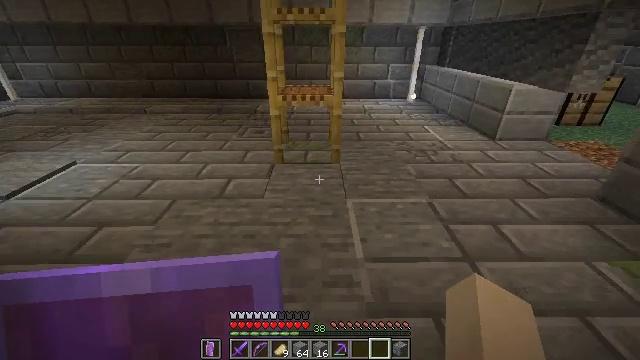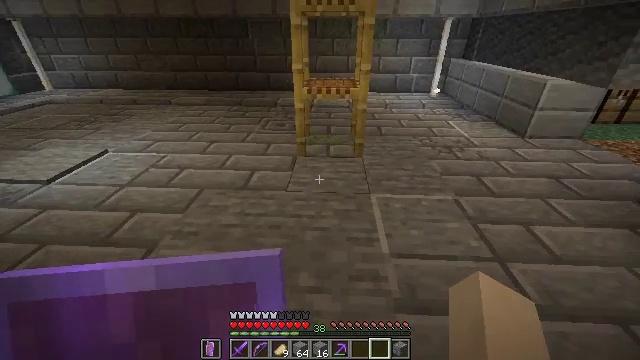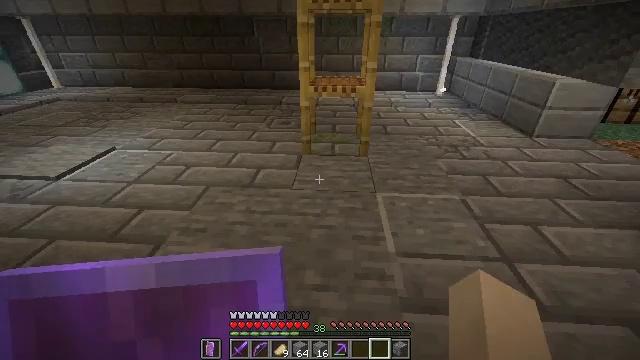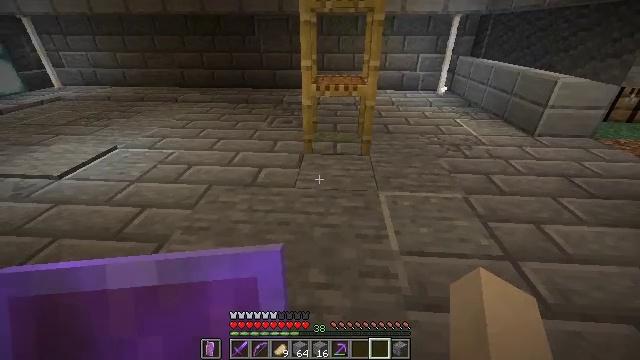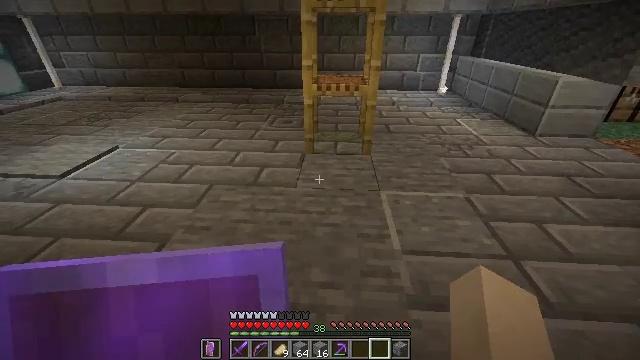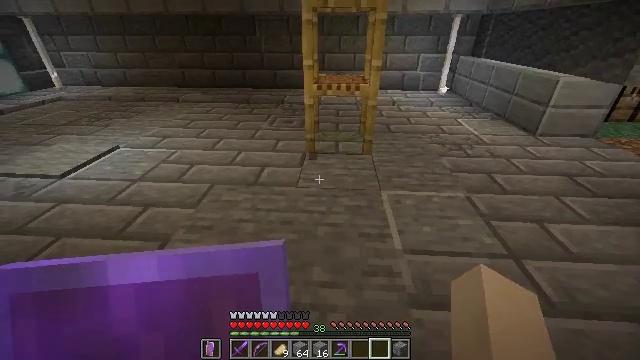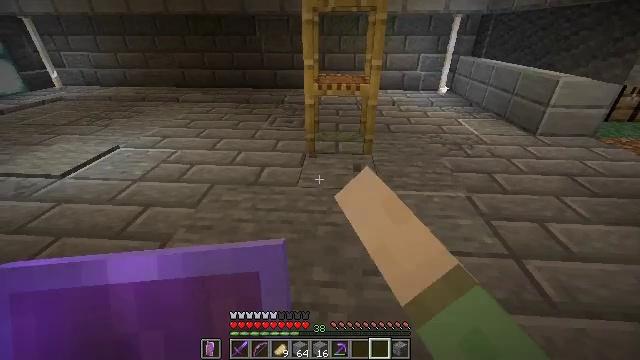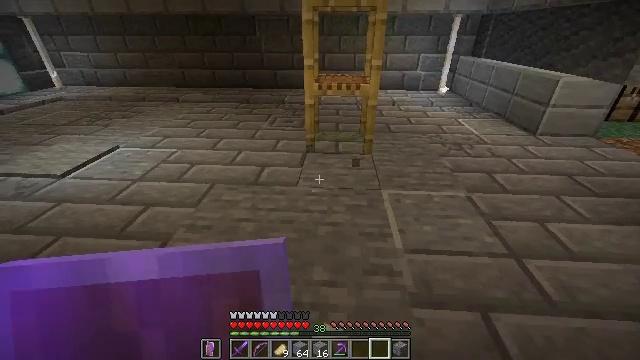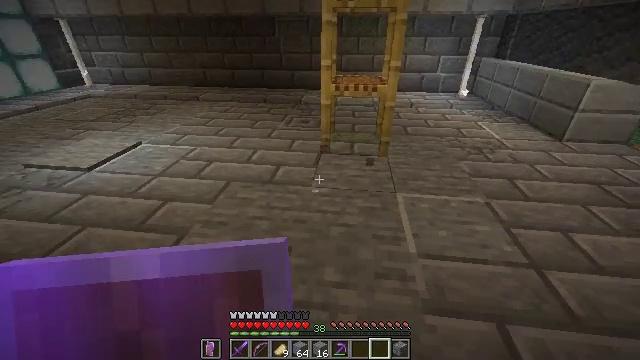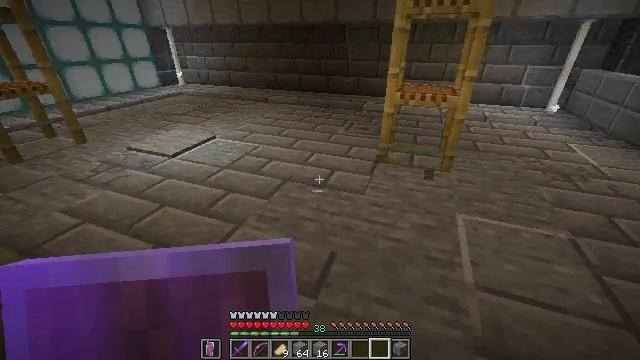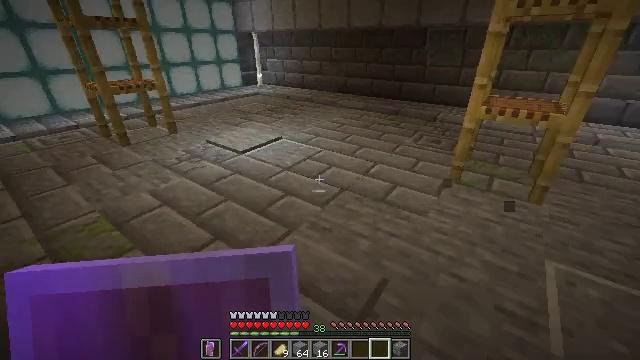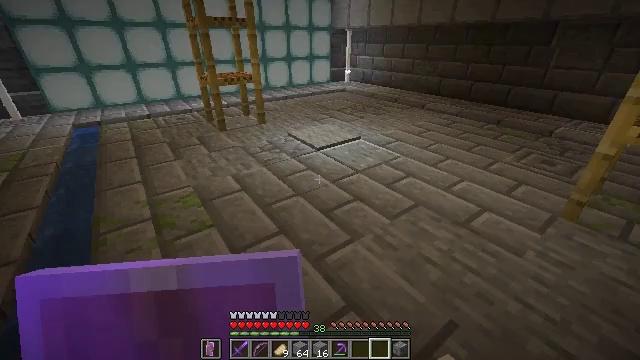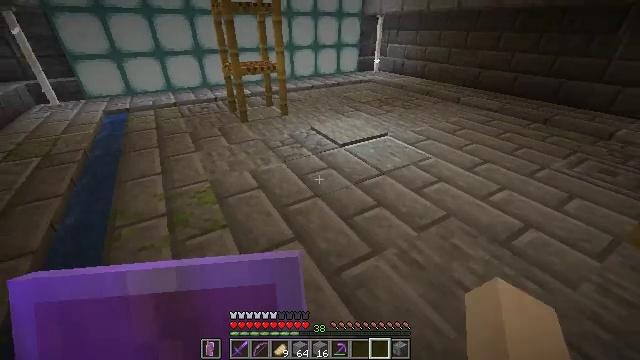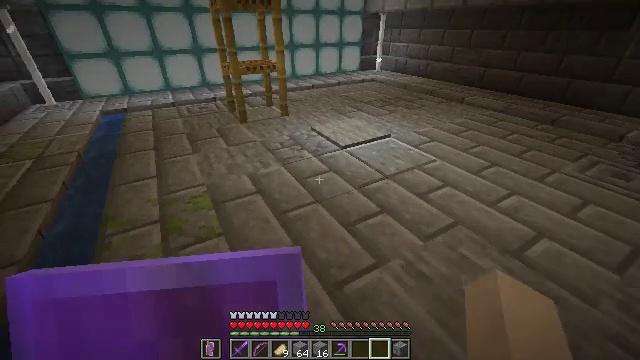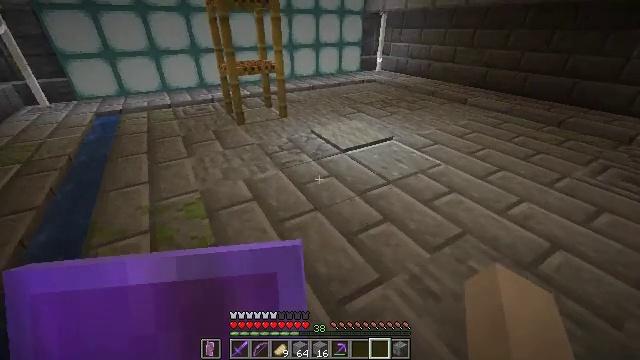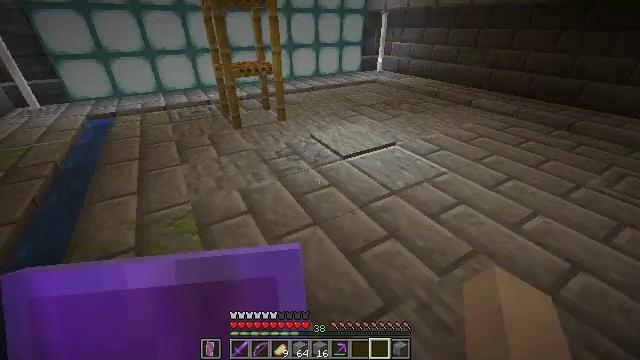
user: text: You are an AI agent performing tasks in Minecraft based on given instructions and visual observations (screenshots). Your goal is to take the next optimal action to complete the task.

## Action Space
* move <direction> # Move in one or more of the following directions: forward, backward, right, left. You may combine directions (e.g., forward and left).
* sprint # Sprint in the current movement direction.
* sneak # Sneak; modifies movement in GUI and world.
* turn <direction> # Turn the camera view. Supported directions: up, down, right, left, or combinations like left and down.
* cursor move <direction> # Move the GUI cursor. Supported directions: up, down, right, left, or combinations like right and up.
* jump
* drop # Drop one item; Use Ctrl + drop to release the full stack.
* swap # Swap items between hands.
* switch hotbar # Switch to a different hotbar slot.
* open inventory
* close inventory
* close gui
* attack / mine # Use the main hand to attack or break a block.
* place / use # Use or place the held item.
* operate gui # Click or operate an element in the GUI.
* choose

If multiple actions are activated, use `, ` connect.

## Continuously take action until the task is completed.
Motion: motion action
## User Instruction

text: Pick up the light gray carpet.
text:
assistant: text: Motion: turn left and down
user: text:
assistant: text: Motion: no_op
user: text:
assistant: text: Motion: no_op
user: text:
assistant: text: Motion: no_op
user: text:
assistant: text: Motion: attack / mine
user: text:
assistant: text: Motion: attack / mine
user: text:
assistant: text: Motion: no_op
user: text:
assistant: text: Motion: turn left
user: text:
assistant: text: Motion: move forward, turn left and up
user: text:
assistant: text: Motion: move forward, turn left
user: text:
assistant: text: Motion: move forward, turn left
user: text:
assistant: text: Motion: move forward, turn left and down
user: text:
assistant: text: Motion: move forward
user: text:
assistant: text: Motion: move forward
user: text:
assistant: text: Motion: move forward
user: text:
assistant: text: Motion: move forward
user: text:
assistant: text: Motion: move forward, turn down
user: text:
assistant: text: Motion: move forward, turn right and down
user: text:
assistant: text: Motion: move forward
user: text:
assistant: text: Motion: move forward, turn down
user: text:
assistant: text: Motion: move forward, turn down
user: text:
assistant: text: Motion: move forward, turn right and down
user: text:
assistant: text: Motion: move forward, turn right and down
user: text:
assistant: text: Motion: move forward, turn down
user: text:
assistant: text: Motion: move forward, turn down
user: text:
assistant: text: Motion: move forward
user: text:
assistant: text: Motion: move forward
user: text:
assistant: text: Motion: move forward
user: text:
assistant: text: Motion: turn down
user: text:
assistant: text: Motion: turn down